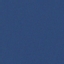
Land use / land cover: SeaLake